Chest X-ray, AP view. Patient: 54 years old, sex M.
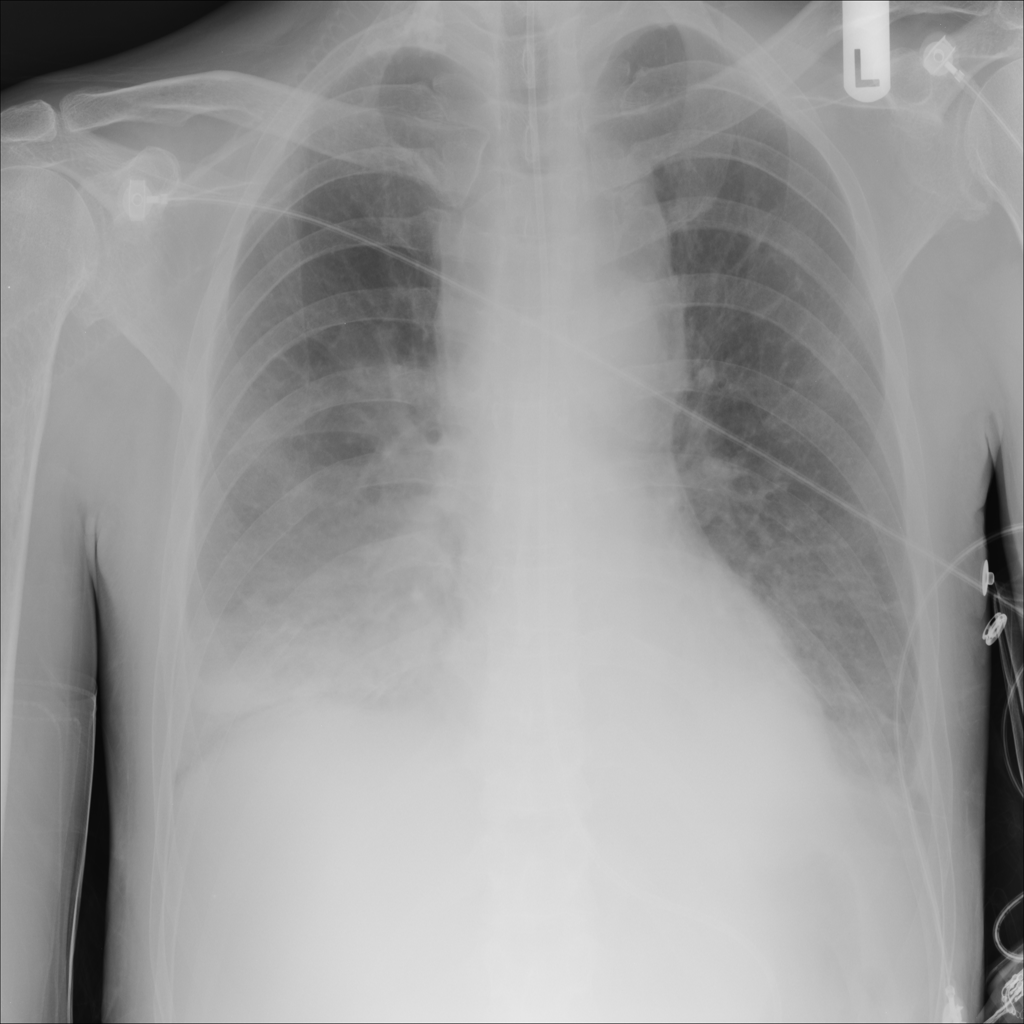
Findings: Effusion